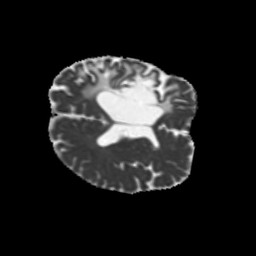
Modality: MD
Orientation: axial
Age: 57
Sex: male
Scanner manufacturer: siemens
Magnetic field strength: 3 T
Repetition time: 5.25 s
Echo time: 0.08 s